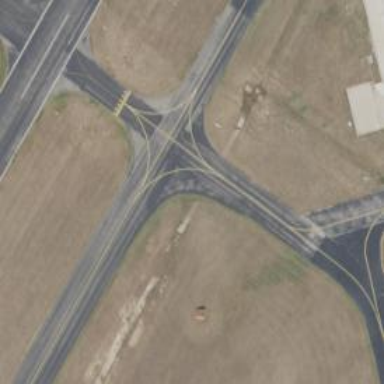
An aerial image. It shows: Image of taxiway at airport.